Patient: sex F, age 31
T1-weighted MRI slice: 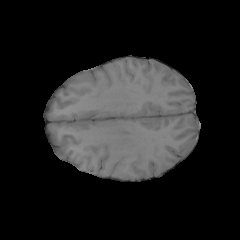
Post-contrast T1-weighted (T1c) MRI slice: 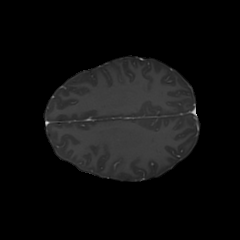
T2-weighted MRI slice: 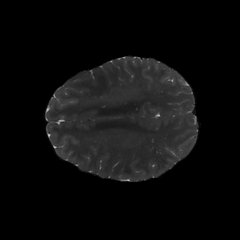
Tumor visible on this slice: no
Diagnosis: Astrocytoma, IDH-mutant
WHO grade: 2